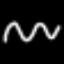
Label: squiggle